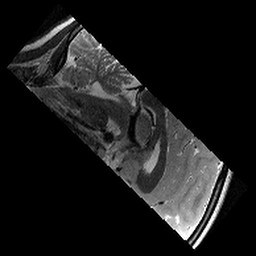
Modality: T2w
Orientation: sagittal
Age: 10
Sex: female
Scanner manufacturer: siemens
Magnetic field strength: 3 T
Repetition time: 9.23 s
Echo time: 0.067 s